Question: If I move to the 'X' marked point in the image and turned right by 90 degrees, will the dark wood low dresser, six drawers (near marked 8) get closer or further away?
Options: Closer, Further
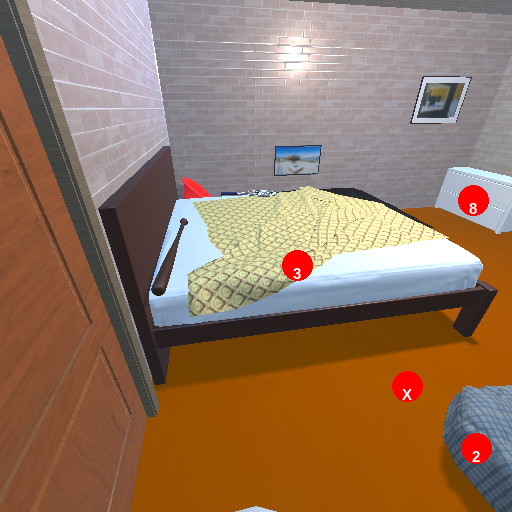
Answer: Closer